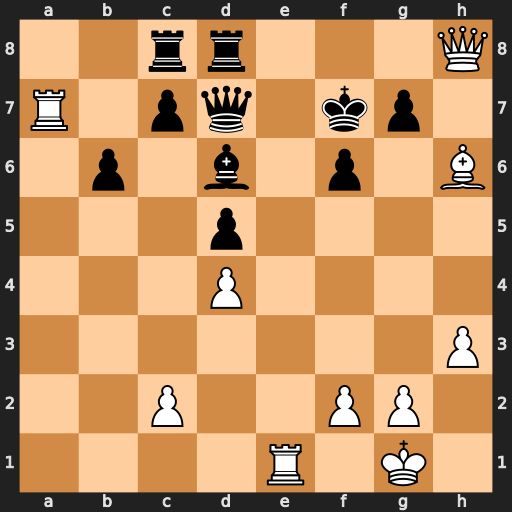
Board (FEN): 2rr3Q/R1pq1kp1/1p1b1p1B/3p4/3P4/7P/2P2PP1/4R1K1
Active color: w
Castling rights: -
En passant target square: -
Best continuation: Qxg7#